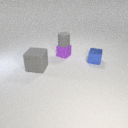
small blue metal cube behind large gray rubber cube